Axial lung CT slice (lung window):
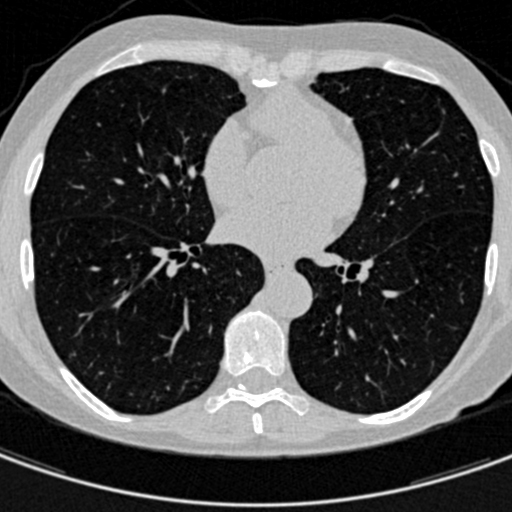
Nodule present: no